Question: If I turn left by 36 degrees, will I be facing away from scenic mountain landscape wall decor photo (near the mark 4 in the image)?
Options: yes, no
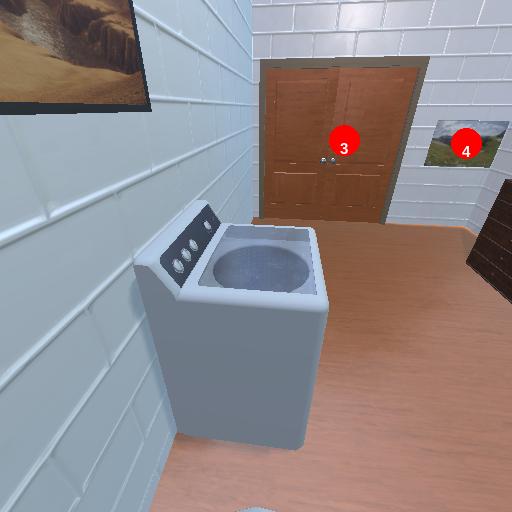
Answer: yes